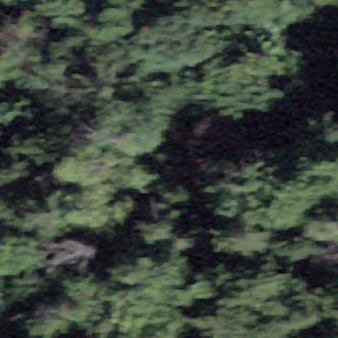
Label: other